Current action and preconditions to check: path_clear

Your task: For each precondition in the list above, predict whether it will hold at this action.

Consider the current scene as observed from the mobile robot's camera, and analyze the predicted future states of all dynamic agents (e.g., people, animals, vehicles, or any moving entities) within the NEXT SECOND.

IMPORTANT: Only answer "very likely" if you are absolutely certain—based on strong, clear evidence—that a dynamic agent will violate the precondition in the predicted future state. Do NOT answer "very likely" for unlikely, ambiguous, or low-probability risks.

Ask yourself for each precondition: Is there a high probability, with clear and convincing evidence, that the predicted future states of any dynamic agent will interfere with the predicted future state of the currently executing action within the NEXT SECOND, causing that precondition to fail?

Assess the risk level based on these predictions. Use "likely" or "very likely" if motions create a clear risk of interference.

Use "neutral" or "improbable" if agents are nearby but their predicted paths are clearly diverging or non-conflicting.

Failure Risk Categories: "very improbable", "improbable", "neutral", "likely", "very likely"

Answer Format: Output ONLY the probability_of_failure value from these categories: "very improbable", "improbable", "neutral", "likely", "very likely"

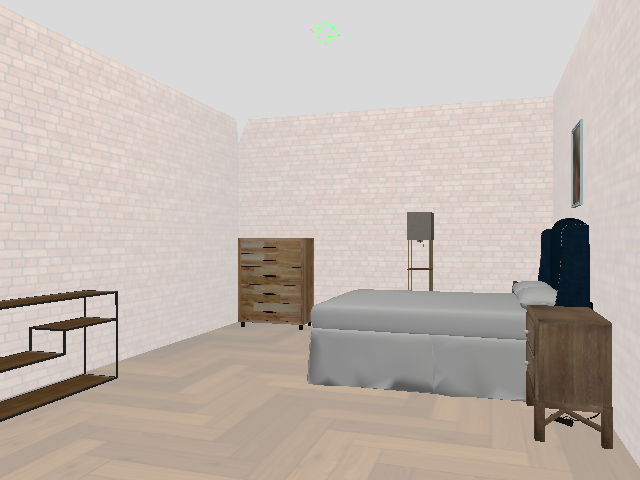

Answer: very improbable